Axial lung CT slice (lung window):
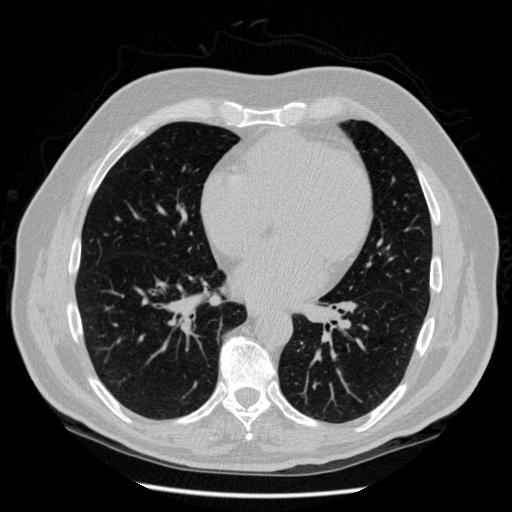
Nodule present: no